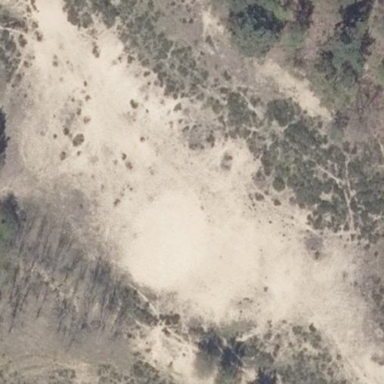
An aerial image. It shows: Sandy area in nature.